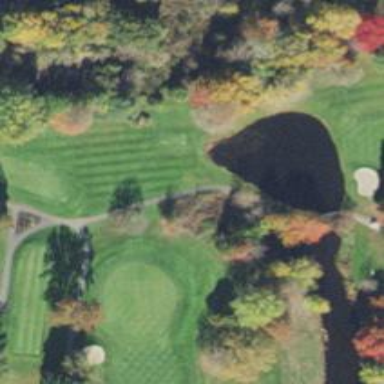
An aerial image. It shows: Path for both road and golf.